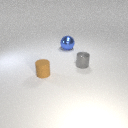
small gray metal cylinder in front of large blue metal sphere